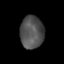
Tissue: lung
Cell type: Others
Senescence score: 0.2414
Nuclear area (px): 756
Mean DAPI intensity: 80.996